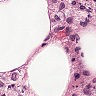
Metastatic tissue present: yes